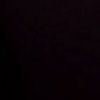
Label: space